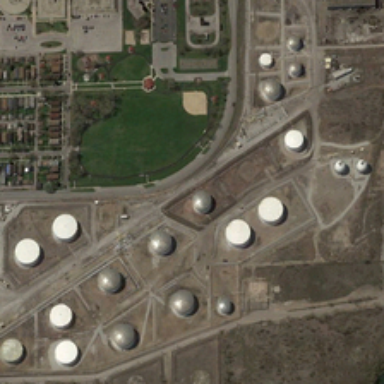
Many storage tanks are near some buildings with a baseball field .